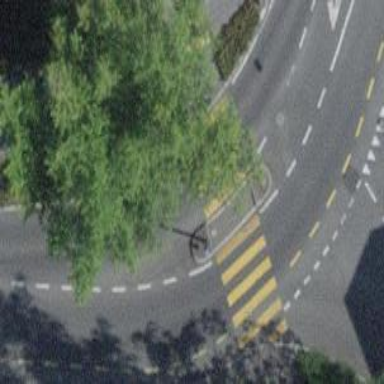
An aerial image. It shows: Kerb barrier.